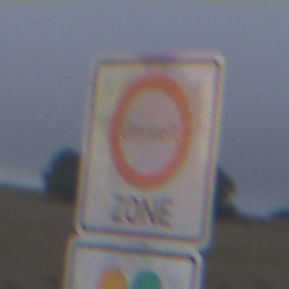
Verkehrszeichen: BeginnUmweltzone
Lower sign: FreistellungVomVerkehrsverbot2
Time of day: SunriseSunset
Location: Outdoor (Nature)
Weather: Overcast
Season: NotSpecified
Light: Natural